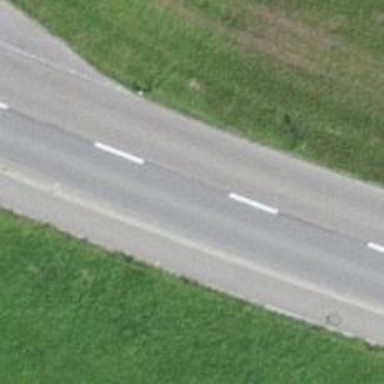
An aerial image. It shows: Primary road with asphalt surface.